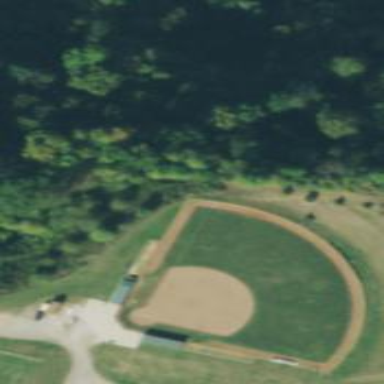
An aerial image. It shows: Grass pitch designated for baseball.